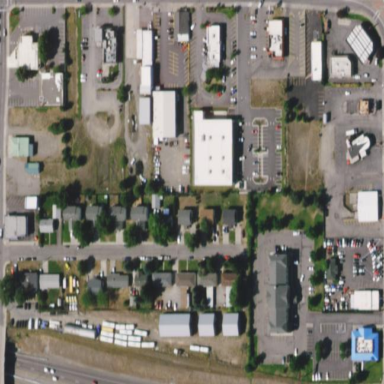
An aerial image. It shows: Retail area.